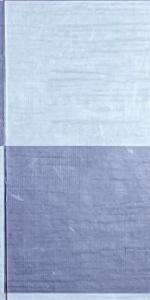
Label: Empty